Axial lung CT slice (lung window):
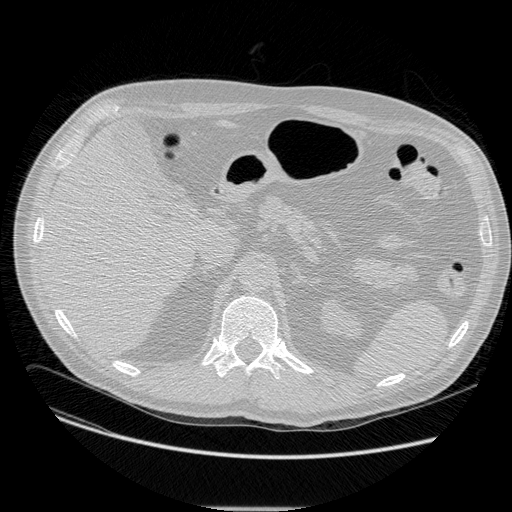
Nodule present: no